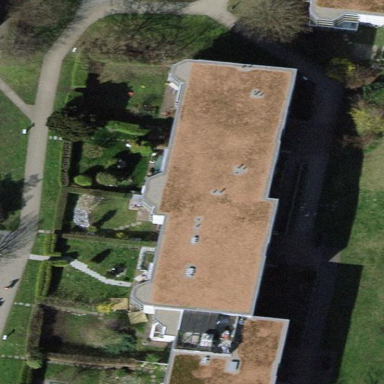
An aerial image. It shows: Apartment building with flat roof.